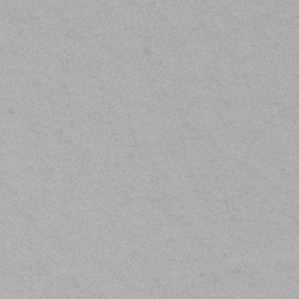
Label: frost